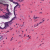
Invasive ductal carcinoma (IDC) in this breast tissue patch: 0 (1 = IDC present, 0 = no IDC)